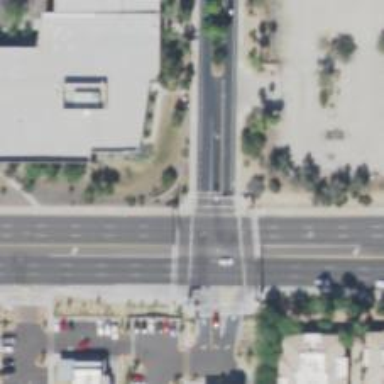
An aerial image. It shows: Solid stop line on the road.